Question: If I write this:
'''
<select name="udaljenosti_{$index}}" class="form-control" required>
<option value="">Choose</option>
<option ng-repeat="choice in attribute.Choices" value="{{choice.Id}}" ng-selected="choice.IsSelected==true">{{choice.Name}} </option>
</select>
'''
I don't get validation working.
But when I write this:
'''
<select name="udaljenosti_{{$index}}" ng-model="attribute.Choices.Name" ng-options="item.Id as item.Name for item in attribute.Choices" class="form-control" required ng-required="true">
<option value="">Choose</option>
</select>
'''
validation is working but I don't know how to prepopulate select with selected option (IsSeletected property from the first example)
This is JSON response:

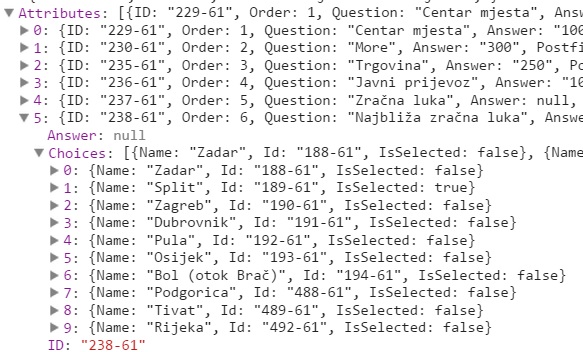
Answer: Didn't get any error
tried your code, with predefined value in ng-model.
'''
<div ng-app>
<h2>Todo</h2>
<div ng-controller="TodoCtrl">
<select ng-model="selectedPerson" ng-options="p.first as p.last for p in people" class="form-control" required ng-required="true">
<option value="">Choose</option>
</select>
{{ selectedPerson }}
</div>
</div>
function TodoCtrl($scope) {
$scope.people = [
{ id: 1, first: 'John', last: 'Rambo', actor: 'Silvester' },
{ id: 2, first: 'Rocky', last: 'Balboa', actor: 'Silvester' },
{ id: 3, first: 'John', last: 'Kimble', actor: 'Arnold' },
{ id: 4, first: 'Ben', last: 'Richards', actor: 'Arnold' }
];
$scope.selectedPerson = 'Ben';
}
'''
here is the working jsfiddle <URL>
, in your case must match with what your AngularJS will automatically show you correct option selected in dropdown.
YOUR ERROR IS YOU ARE USING , instead of